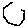
Label: hexagon